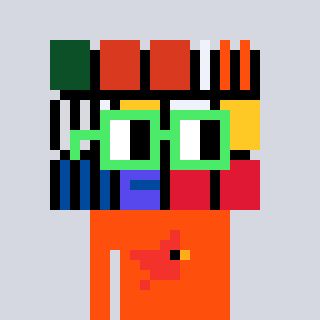
a pixel art character with square light green glasses, a abstract-shaped head and a orange-colored body on a cool background